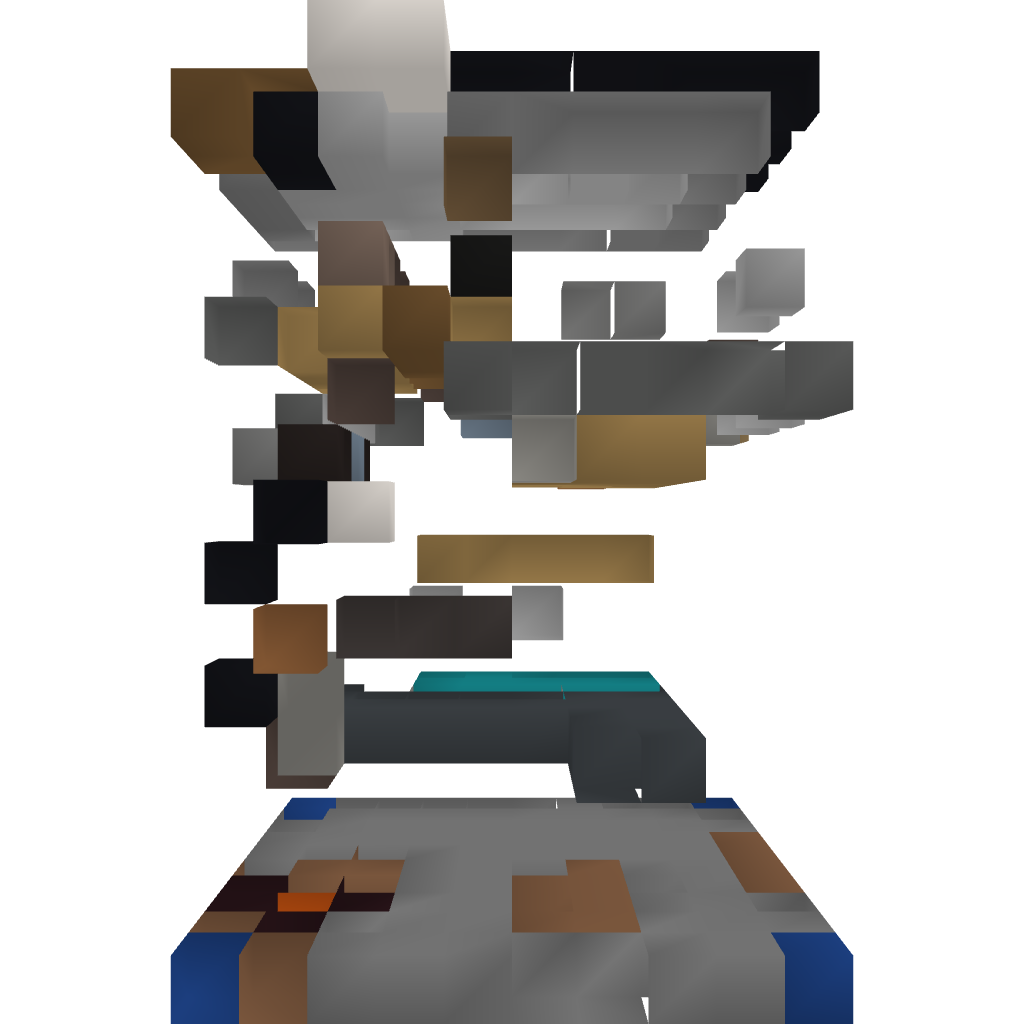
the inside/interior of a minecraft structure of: Pigonge's 10x10 Survival House 3